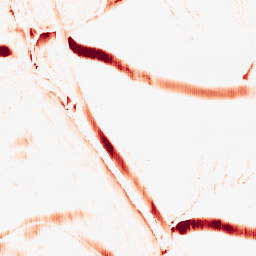
Category: morphological
Decomposition family: morphological_rect
Decomposition parameters: operation: opening
width: 5
height: 20
Upsampling method: fft_zeropad
Upsampling parameters: scale: 8
Upsampling scale: 8